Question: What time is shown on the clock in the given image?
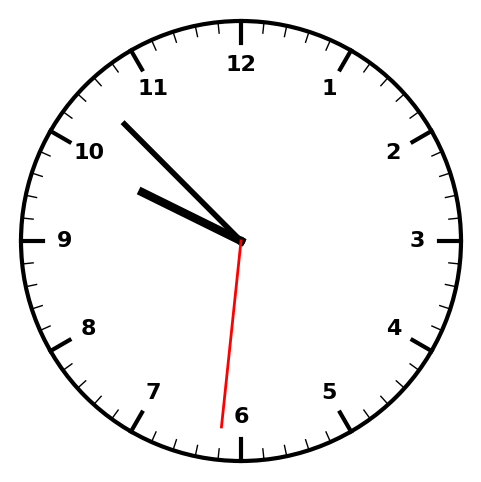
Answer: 09:52:31